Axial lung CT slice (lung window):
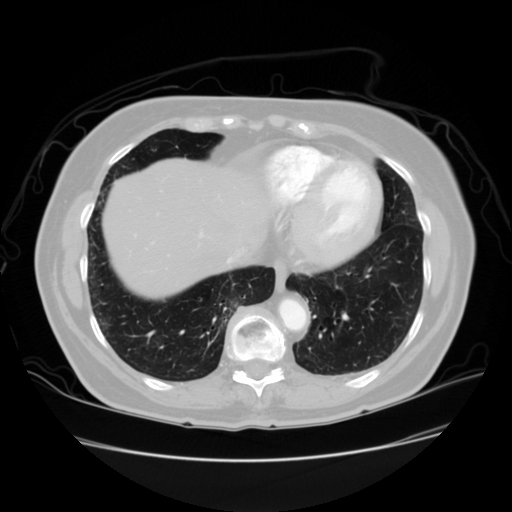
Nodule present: no